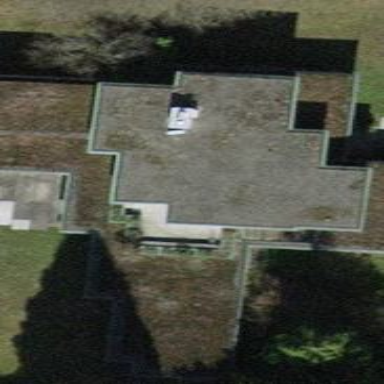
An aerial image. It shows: Building with flat roof.